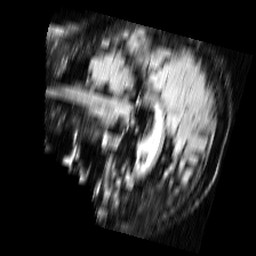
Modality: FLAIR
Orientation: sagittal
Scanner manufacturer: siemens
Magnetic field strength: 1.5 T
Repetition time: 8.87 s
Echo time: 0.111 s